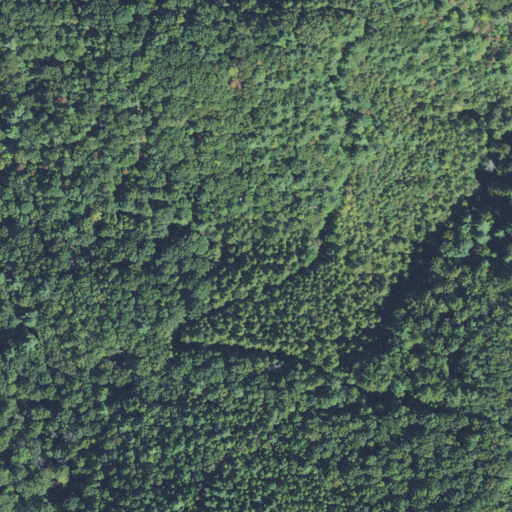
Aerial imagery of gap in North Carolina named Squirrel Gap containing deciduous forest, mixed forest, and open development